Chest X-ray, AP view. Patient: 58 years old, sex M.
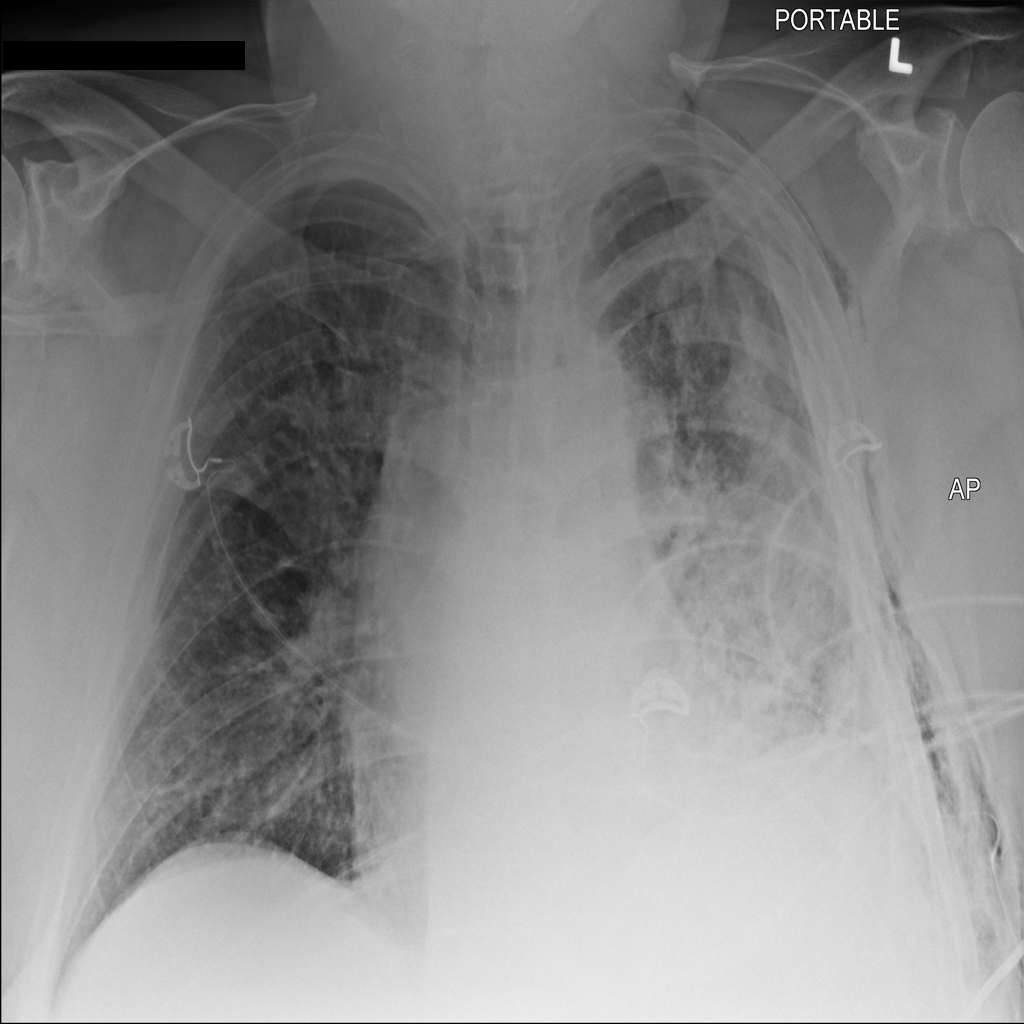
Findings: Atelectasis, Edema, Effusion